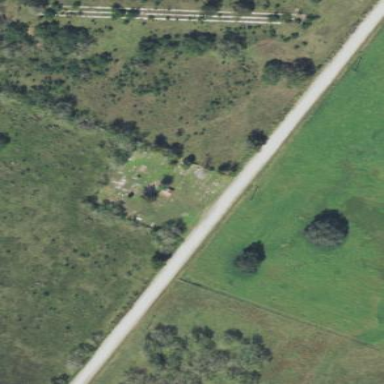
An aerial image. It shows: Cemetery.